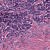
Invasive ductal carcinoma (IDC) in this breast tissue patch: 1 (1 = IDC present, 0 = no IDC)